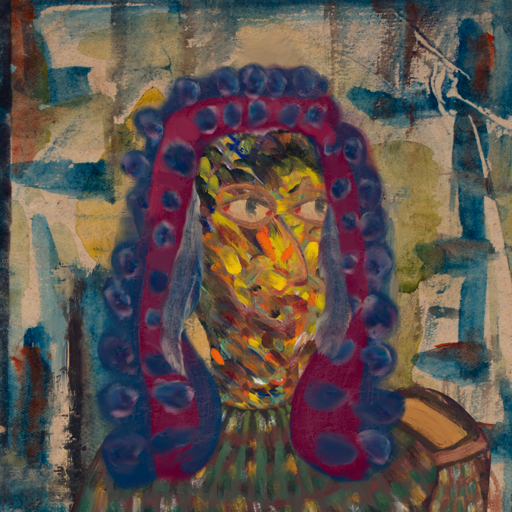
Background: Orphan, Head And Neck Side: An_Impression, Face Side: GypsyMother, Bust: After_Raid, Hair Side: Hill_Girl, Head Accessory: Blank, Second Necklace: Blank, Necklace: Blank, Baby: Blank